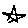
Label: star